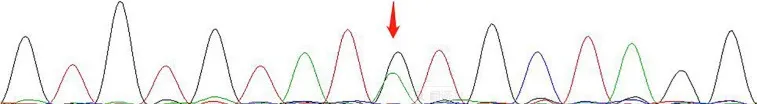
Sanger sequencing shows that the mutation is heterozygous in the mother.
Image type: pathology (immunostaining)